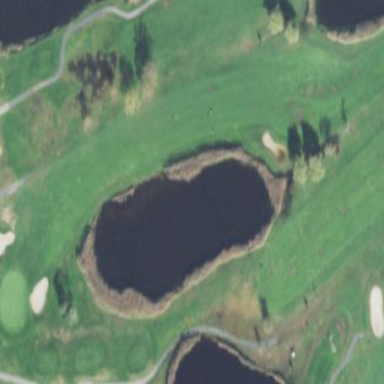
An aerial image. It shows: Water hazard on golf course. The hazard is natural water feature.